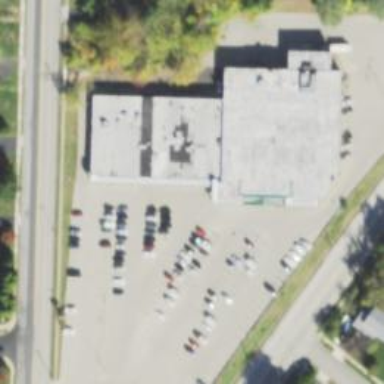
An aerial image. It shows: Commercial building.